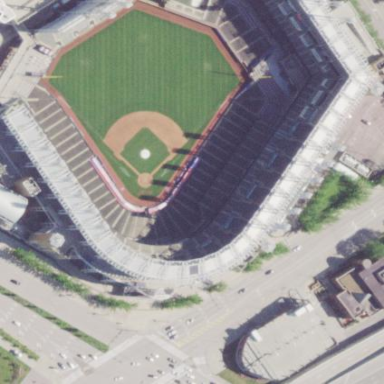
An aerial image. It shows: Stadium used for baseball.